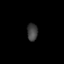
Tissue: skin
Cell type: Epithelial cells
Senescence score: 0.2337
Nuclear area (px): 179
Mean DAPI intensity: 64.145